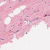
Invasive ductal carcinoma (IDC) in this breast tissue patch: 0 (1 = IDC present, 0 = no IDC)